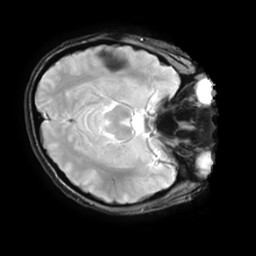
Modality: T2starw
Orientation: axial
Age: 24
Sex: female
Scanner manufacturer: ge
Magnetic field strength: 3 T
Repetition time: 0.65 s
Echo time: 0.02 s